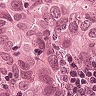
Metastatic tissue present: yes